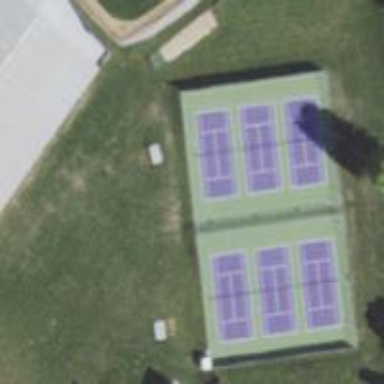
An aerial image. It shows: Paved area in sports center designated for tennis.